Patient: sex M, age 57
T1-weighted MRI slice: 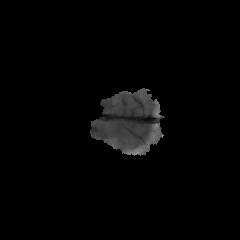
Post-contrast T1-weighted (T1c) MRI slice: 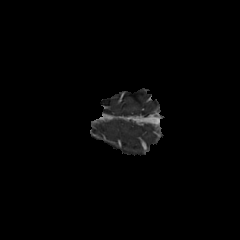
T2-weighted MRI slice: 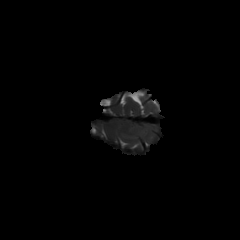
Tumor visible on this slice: no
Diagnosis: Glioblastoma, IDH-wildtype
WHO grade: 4